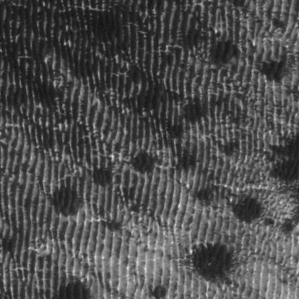
Label: frost